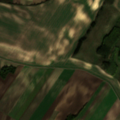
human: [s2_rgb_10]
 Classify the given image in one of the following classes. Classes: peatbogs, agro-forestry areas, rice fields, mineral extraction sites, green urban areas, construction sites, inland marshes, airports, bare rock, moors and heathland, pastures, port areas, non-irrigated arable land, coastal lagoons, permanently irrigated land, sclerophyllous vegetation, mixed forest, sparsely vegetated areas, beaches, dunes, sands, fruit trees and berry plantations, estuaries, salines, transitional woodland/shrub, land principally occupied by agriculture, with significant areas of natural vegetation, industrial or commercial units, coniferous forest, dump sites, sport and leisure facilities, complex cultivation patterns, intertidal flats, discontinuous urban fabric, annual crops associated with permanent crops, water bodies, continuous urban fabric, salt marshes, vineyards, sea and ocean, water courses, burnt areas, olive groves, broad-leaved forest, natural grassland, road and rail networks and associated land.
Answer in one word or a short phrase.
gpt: non-irrigated arable land, land principally occupied by agriculture, with significant areas of natural vegetation